Field crop: maize
Growth stage: 2
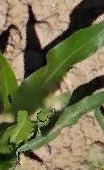
Species: maize